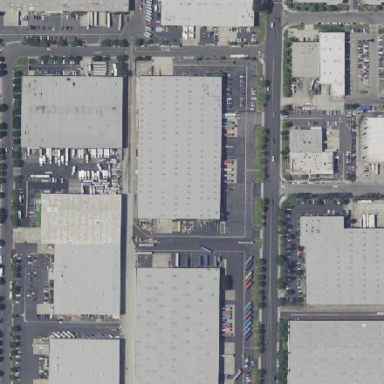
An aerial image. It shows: Industrial area.